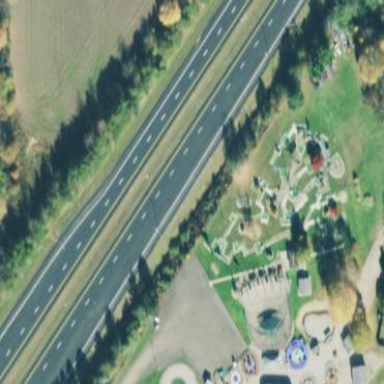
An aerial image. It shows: Miniature golf leisure land.